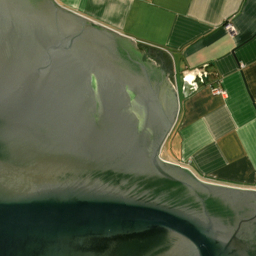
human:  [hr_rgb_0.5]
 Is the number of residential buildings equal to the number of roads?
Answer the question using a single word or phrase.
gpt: no

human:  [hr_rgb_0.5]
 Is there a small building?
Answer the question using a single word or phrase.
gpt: yes

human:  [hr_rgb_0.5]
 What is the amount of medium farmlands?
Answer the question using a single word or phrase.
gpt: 0

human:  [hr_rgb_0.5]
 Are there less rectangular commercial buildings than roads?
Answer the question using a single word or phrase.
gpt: yes

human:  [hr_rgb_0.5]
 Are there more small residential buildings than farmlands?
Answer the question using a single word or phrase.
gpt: no

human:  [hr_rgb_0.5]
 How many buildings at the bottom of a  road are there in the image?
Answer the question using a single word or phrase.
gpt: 17

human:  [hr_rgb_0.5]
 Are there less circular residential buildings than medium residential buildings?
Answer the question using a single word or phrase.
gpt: yes

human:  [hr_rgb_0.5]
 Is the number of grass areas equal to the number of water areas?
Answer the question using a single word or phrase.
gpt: no

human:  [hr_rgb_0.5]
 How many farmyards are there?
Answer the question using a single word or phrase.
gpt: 1

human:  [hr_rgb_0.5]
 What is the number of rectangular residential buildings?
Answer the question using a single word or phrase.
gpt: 9

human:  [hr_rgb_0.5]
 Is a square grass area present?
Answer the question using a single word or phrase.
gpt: no

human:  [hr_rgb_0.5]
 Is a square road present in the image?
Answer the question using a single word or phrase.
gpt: no

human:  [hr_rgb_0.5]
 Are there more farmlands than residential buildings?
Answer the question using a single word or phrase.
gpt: yes

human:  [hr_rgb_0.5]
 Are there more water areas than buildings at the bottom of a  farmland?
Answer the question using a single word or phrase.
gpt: no

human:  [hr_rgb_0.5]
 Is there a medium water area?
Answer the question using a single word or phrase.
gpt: no

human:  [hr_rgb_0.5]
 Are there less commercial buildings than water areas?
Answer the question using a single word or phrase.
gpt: yes

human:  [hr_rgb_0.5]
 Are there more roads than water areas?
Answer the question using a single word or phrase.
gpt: yes

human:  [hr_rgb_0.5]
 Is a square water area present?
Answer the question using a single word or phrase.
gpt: no

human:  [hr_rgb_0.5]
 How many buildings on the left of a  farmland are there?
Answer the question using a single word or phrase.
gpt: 17

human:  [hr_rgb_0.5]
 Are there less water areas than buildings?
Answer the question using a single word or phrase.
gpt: yes

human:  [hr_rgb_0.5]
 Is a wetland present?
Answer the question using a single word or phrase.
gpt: yes

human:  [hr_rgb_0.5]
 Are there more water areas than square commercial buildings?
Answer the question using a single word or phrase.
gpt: yes

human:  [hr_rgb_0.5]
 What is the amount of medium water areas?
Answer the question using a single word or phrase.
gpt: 0

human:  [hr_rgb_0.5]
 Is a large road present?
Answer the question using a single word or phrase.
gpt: no

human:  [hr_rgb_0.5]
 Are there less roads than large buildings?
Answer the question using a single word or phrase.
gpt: no

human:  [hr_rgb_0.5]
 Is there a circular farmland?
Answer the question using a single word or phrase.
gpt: no

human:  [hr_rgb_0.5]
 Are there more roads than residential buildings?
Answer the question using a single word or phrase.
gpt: yes

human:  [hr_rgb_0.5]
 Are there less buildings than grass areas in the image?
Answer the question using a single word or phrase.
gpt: no

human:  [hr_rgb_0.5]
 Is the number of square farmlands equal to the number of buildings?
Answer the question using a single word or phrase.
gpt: no

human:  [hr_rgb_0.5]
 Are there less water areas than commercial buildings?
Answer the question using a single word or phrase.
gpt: no

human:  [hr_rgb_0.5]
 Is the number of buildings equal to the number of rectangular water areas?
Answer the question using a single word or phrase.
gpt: no

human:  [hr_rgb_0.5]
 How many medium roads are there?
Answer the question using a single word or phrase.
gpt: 0

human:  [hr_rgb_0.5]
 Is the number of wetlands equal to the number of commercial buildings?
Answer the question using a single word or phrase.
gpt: no

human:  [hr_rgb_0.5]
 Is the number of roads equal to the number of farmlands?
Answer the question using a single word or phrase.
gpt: no

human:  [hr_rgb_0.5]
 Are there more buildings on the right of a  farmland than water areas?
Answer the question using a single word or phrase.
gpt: yes

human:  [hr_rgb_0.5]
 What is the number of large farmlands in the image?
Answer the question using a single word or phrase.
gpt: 17